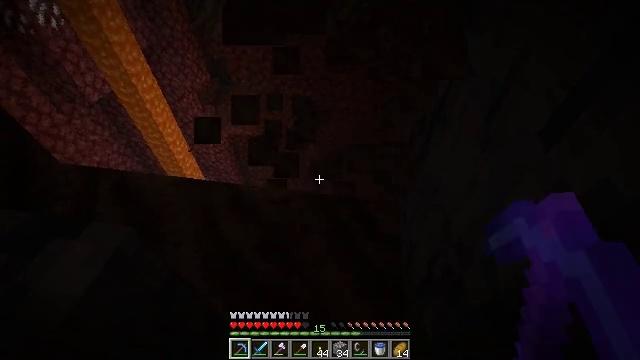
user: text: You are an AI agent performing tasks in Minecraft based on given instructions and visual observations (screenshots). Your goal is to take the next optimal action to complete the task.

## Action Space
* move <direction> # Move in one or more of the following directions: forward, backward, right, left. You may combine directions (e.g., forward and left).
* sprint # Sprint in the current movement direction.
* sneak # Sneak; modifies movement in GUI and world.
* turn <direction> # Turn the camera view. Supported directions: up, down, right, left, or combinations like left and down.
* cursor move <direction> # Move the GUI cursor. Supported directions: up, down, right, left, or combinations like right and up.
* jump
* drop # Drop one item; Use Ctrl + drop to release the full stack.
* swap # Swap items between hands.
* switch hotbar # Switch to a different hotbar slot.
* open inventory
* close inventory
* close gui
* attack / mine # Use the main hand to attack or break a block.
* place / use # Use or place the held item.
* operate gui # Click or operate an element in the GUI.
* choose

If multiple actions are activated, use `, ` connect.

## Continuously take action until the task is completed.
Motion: motion action
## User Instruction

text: Mine soul soil in the Nether.
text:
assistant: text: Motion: no_op